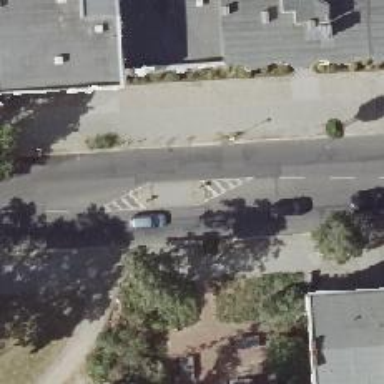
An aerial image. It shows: Unmarked crossing with pedestrian island.